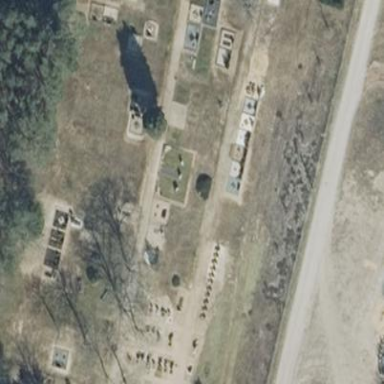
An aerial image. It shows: Cemetery.